Question: I understand that every process has a logical clock C, a->b if C(a) < C(b). But how do they start the processes to work? Here we have an image:

Do they use messaging? We start at the process P1 and it sends a message to P2? Then what P2 does? What did P2 before getting request from P1?
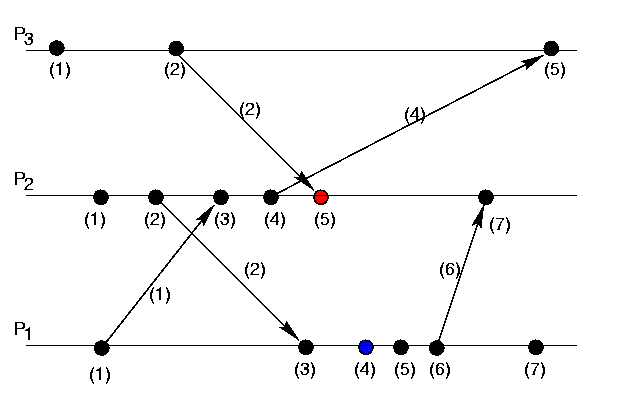
Answer: P1, P2 and P3 work on the following principle:
> They all increment independently, but at different frequencies (and
aim for synchronization). When an event occurs, the originating process
sends its current value to the target process, which checks whether the value
received is smaller than its current value. If it is, it changes its
current value to received value + 1, else it discards the received
value.